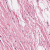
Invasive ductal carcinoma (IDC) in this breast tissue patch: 0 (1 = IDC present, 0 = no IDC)